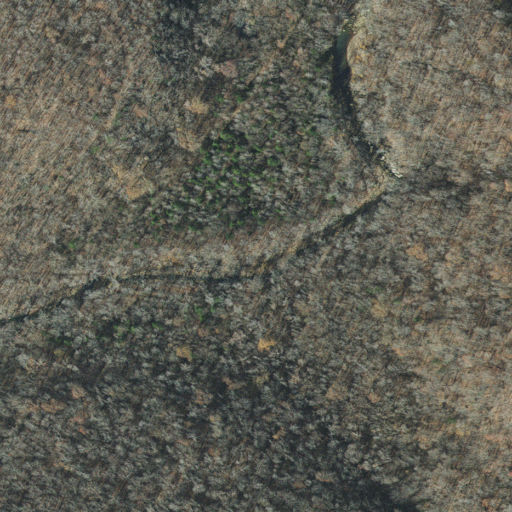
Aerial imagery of valley in Arkansas named Rock House Hollow containing only deciduous forest